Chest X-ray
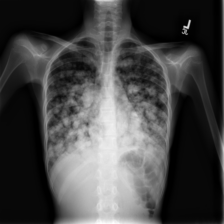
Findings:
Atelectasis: negative
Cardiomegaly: negative
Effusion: negative
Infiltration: negative
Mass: negative
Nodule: positive
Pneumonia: negative
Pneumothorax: negative
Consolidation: negative
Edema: negative
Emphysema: negative
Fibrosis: negative
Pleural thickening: negative
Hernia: negative